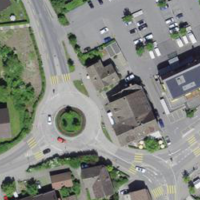
EUNIS habitat code: 54
Species observed at this site:
Corvus corone
Cyanistes caeruleus
Turdus philomelos
Columba palumbus
Sturnus vulgaris
Hirundo rustica
Parus major
Milvus milvus
Streptopelia decaocto
Pica pica
Columba livia
Buteo buteo
Falco tinnunculus
Turdus merula